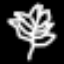
Label: leaf